Interaction volume radius: 5 \u00c5
Interaction volume height: 15 \u00c5
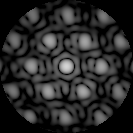
Disorder parameter: 0.2286